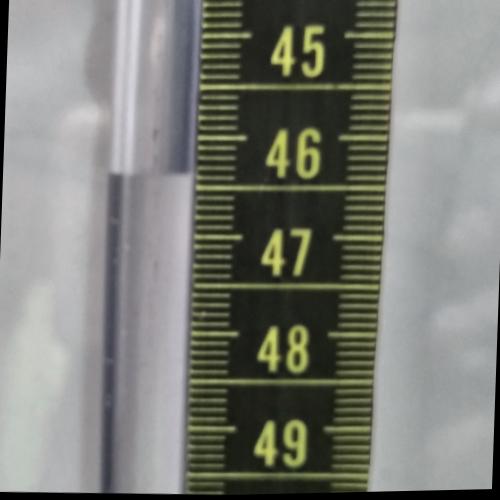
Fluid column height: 46.4 cm